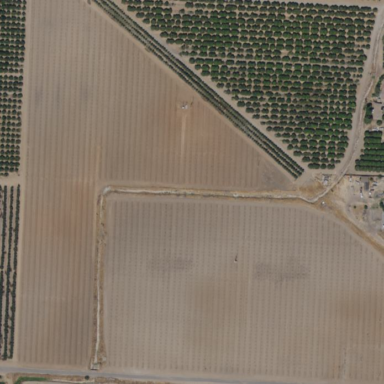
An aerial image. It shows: Orchard.